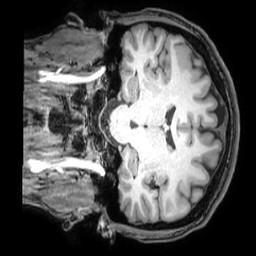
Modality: T1w
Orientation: coronal
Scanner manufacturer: philips
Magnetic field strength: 3 T
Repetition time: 0.008 s
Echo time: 0.0035 s